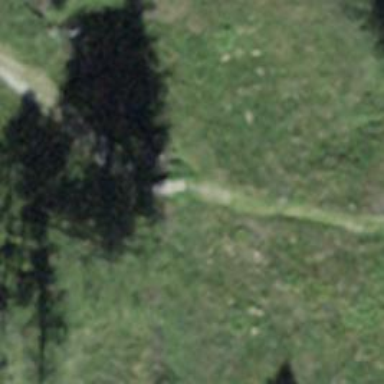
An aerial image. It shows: Path leading to bridge.